Question: The picture shows the balloon popping problem. You need to pop all the balloons in a certain order. The reward for a popped balloon is the product of itself and the values on the left and right balloons. If there is no balloon on the left or right, multiply the value of the balloon on the left or right by 1. You need only find the total maximum reward. Give me the number.
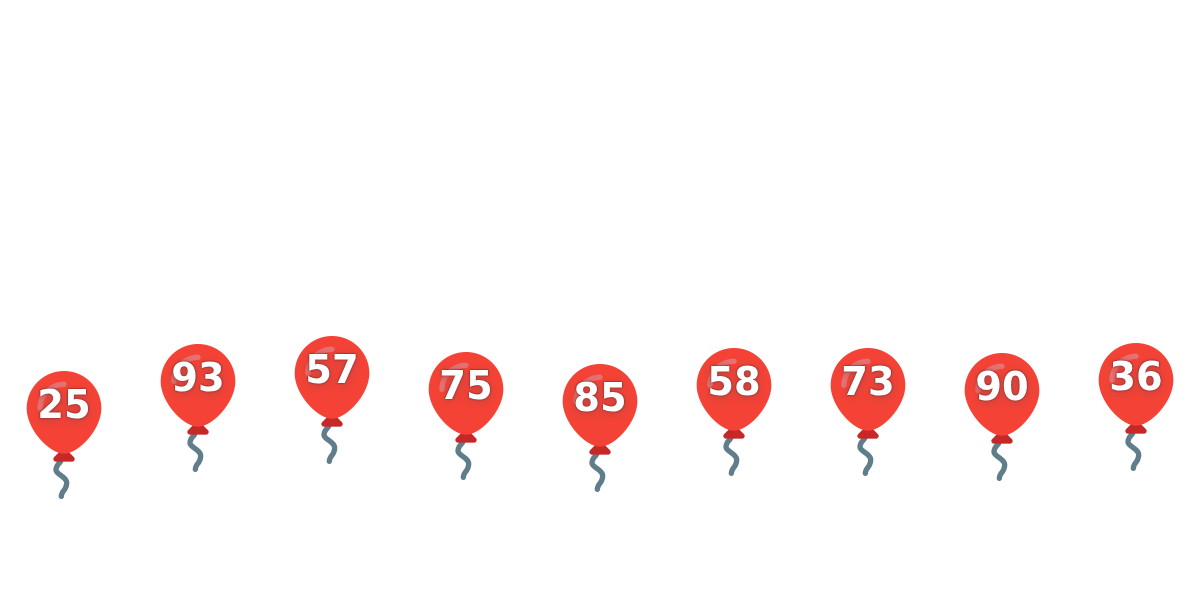
Answer: 3006196